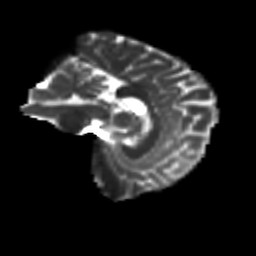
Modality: T2w
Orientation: sagittal
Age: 35
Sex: female
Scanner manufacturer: siemens
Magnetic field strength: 3 T
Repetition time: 8.6 s
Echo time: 0.095 s